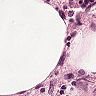
Metastatic tissue present: no